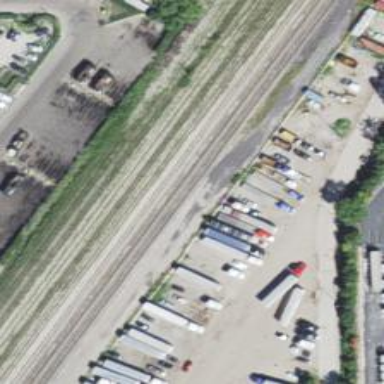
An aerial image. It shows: Railway yard used for storage purposes.